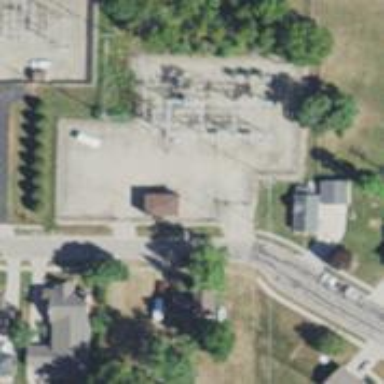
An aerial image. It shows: Power substation.